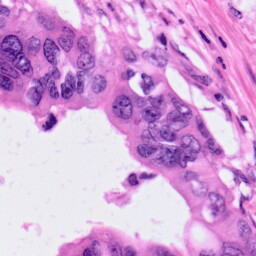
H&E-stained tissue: Pancreatic